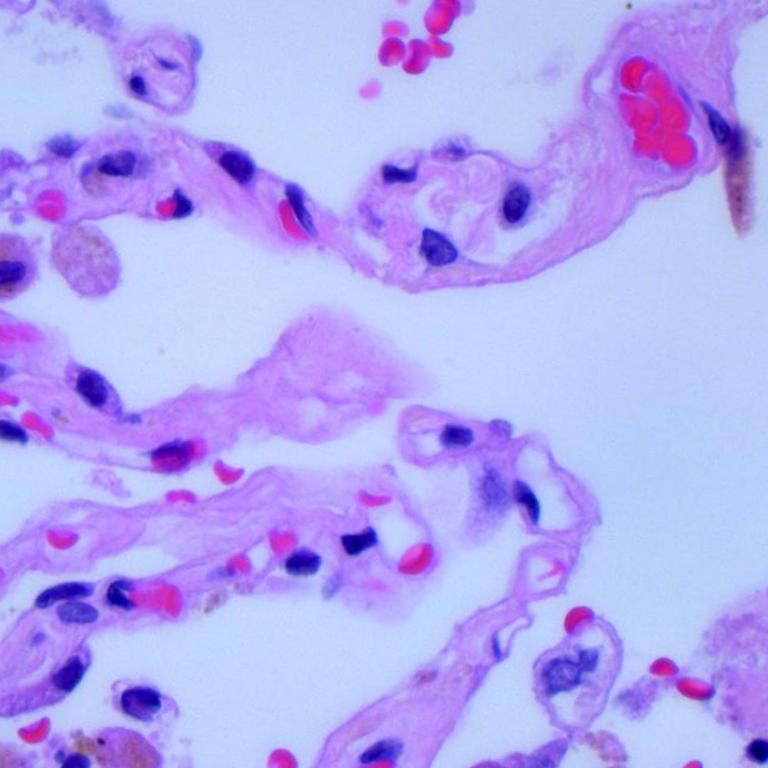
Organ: lung
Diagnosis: benign